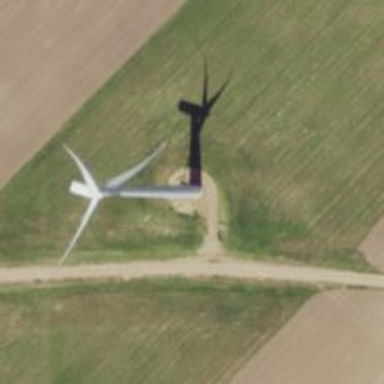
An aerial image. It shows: Wind generator with horizontal axis. The generator is wind turbine.